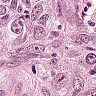
Metastatic tissue present: yes